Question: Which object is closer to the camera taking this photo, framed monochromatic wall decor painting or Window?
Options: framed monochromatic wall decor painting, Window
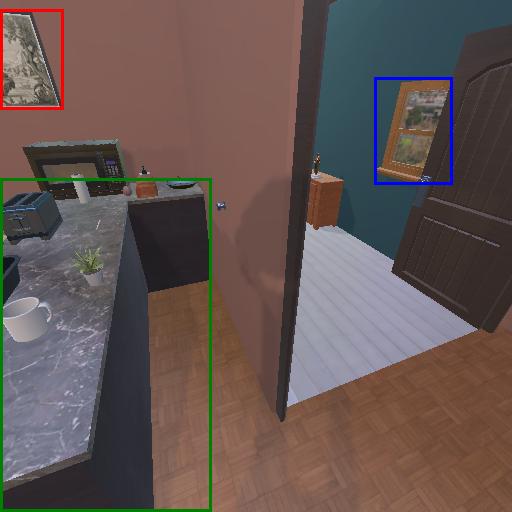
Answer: framed monochromatic wall decor painting